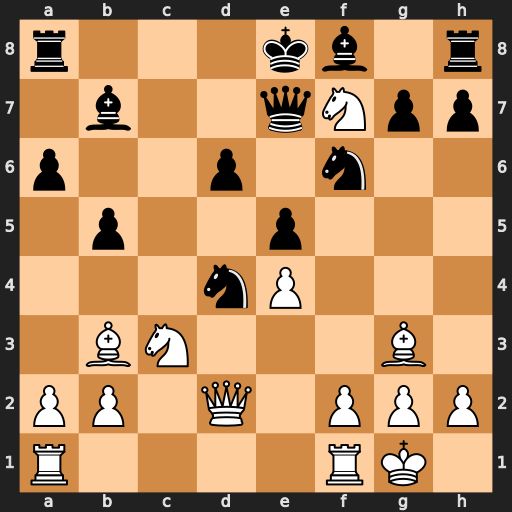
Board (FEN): r3kb1r/1b2qNpp/p2p1n2/1p2p3/3nP3/1BN3B1/PP1Q1PPP/R4RK1
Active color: w
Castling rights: kq
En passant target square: -
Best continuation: Nxh8 Nxb3 axb3